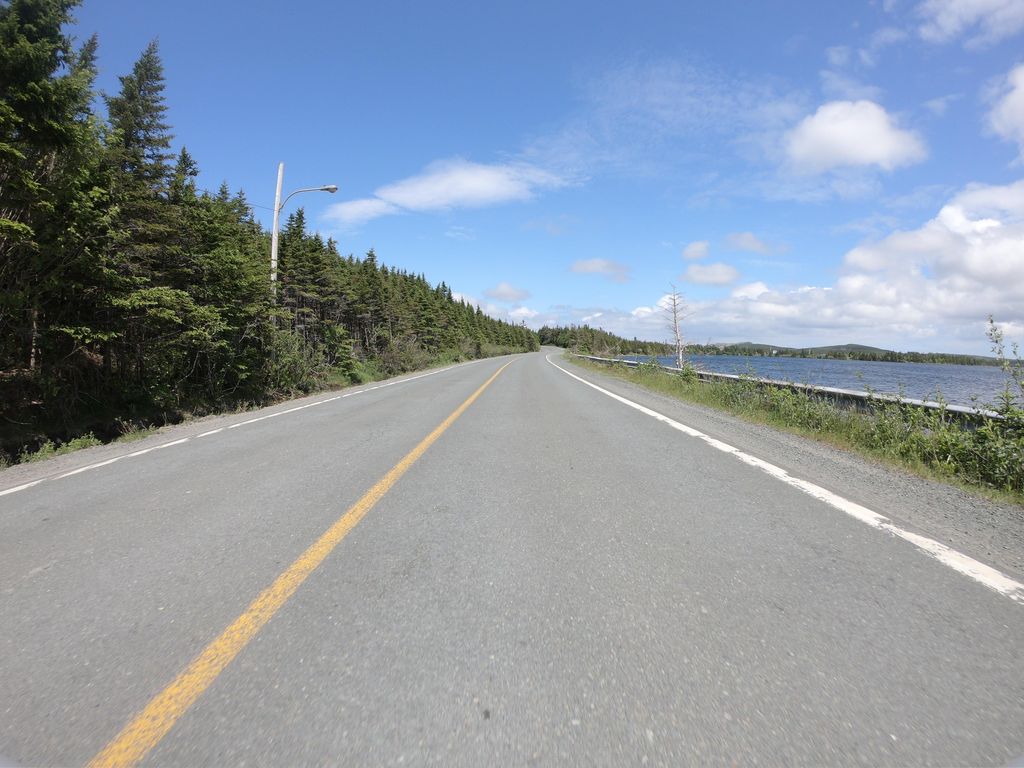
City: st_johns